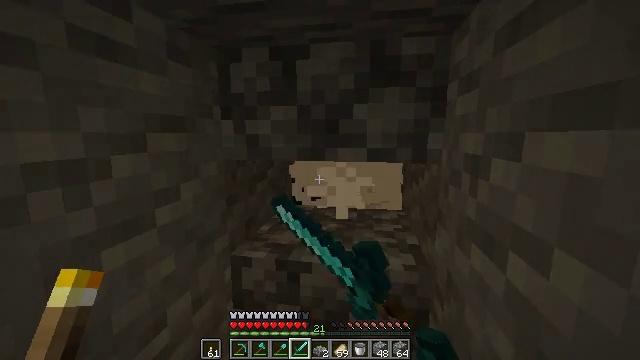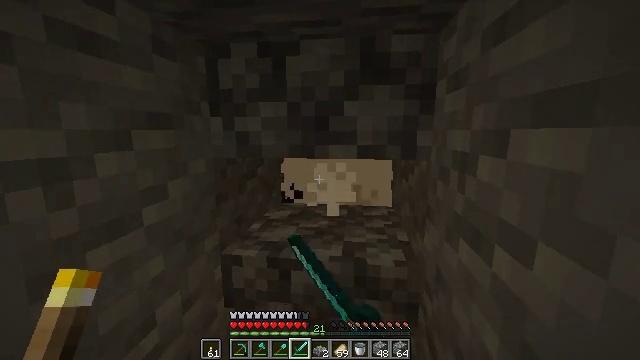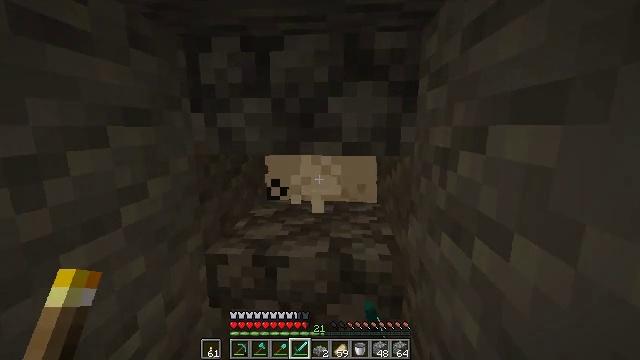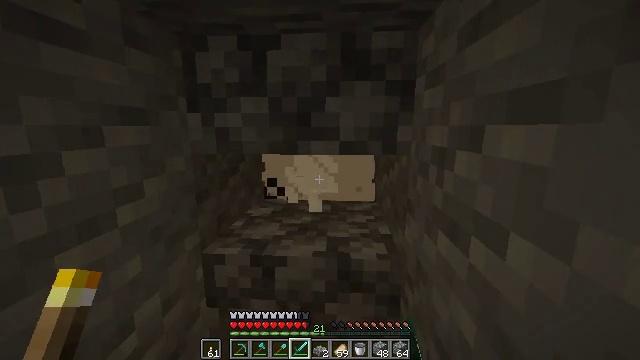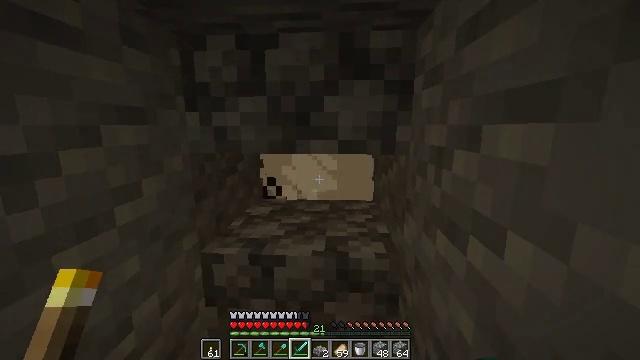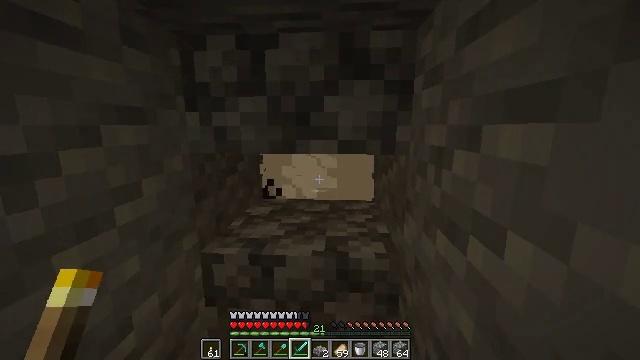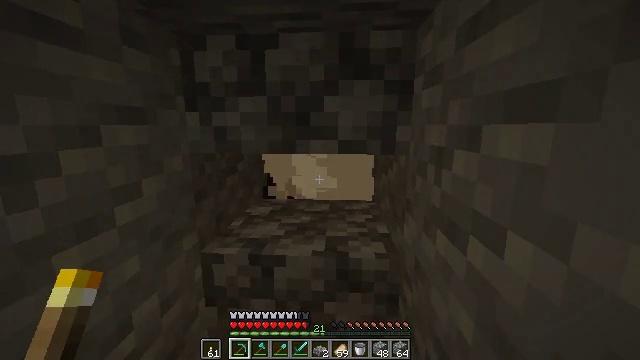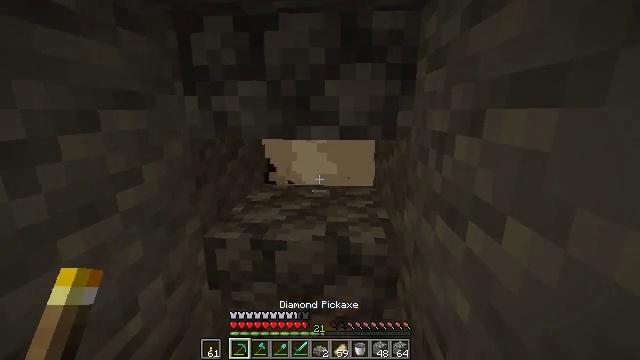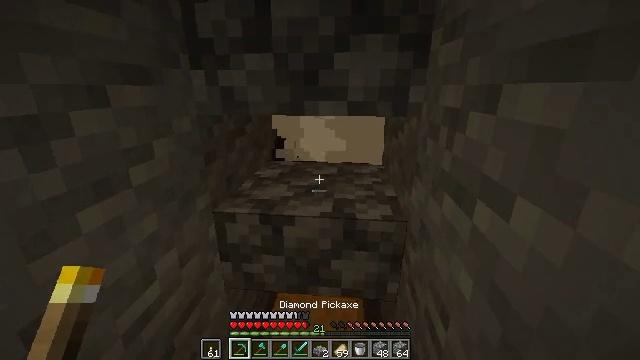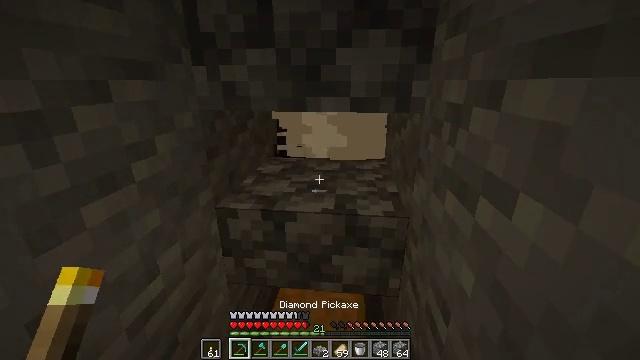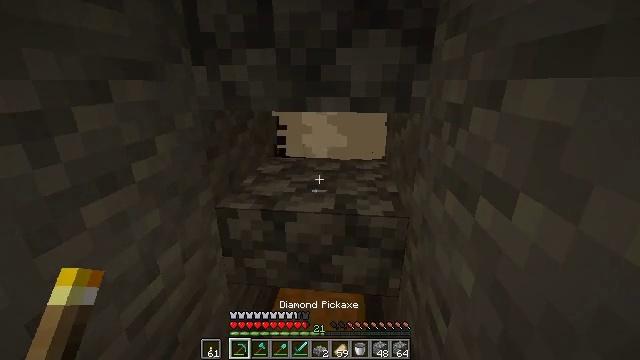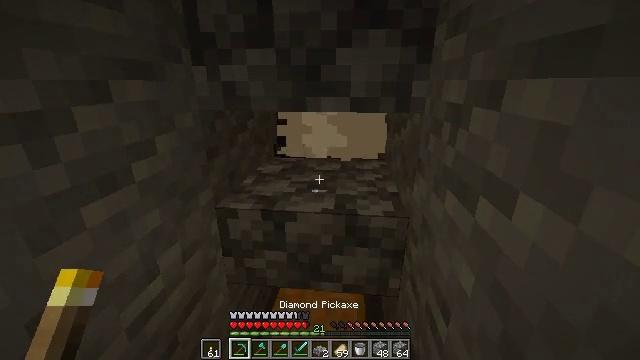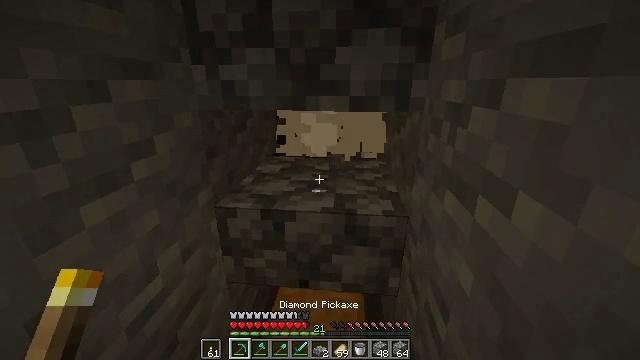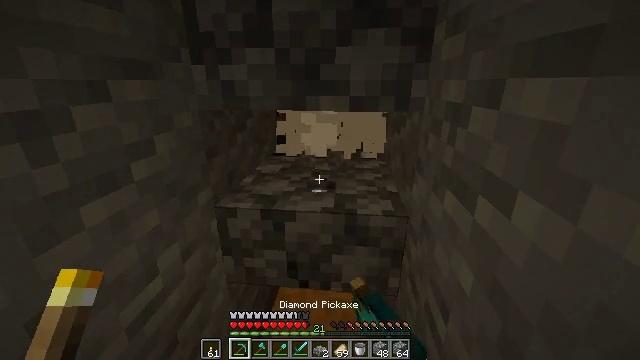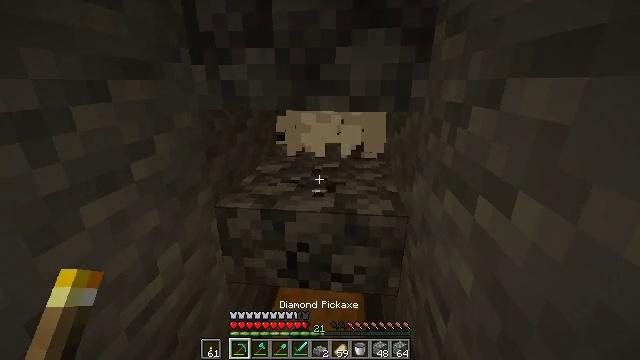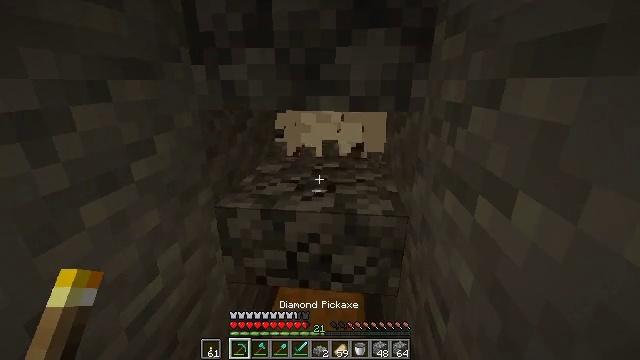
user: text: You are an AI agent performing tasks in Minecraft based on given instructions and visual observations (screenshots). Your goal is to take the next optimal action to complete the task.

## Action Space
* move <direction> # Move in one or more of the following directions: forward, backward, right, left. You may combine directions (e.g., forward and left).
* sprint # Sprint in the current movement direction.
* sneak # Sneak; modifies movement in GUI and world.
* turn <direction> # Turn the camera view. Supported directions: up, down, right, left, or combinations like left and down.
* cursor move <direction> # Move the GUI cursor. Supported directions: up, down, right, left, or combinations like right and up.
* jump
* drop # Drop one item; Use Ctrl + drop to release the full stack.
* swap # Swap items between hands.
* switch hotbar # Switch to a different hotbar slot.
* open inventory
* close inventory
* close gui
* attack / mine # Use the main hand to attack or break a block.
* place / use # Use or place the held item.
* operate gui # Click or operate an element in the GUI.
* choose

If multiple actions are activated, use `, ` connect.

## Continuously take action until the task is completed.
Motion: motion action
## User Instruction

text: Remove the cobblestone slab with a tool.
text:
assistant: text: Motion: turn right
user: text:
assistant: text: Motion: turn right
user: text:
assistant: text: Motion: no_op
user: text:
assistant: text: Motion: no_op
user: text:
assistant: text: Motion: no_op
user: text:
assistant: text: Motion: switch to hotbar 1
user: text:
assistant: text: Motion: turn down, switch to hotbar 1
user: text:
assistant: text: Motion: turn left and down
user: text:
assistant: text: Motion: no_op
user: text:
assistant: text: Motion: no_op
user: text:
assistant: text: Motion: no_op
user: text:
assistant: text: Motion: attack / mine
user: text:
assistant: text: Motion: attack / mine
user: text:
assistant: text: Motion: attack / mine
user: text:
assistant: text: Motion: attack / mine
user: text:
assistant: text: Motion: turn right and down, attack / mine
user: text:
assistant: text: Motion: turn down, attack / mine
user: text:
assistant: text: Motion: attack / mine
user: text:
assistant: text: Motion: attack / mine
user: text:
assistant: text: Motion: attack / mine
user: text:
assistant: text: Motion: attack / mine
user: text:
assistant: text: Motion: attack / mine
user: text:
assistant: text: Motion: attack / mine
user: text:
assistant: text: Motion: attack / mine